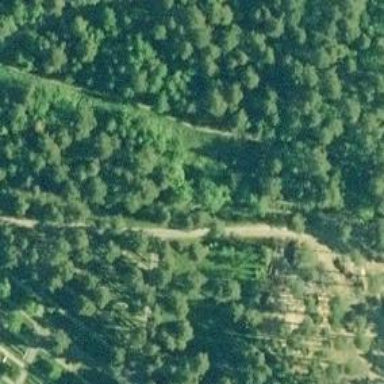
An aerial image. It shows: Path.